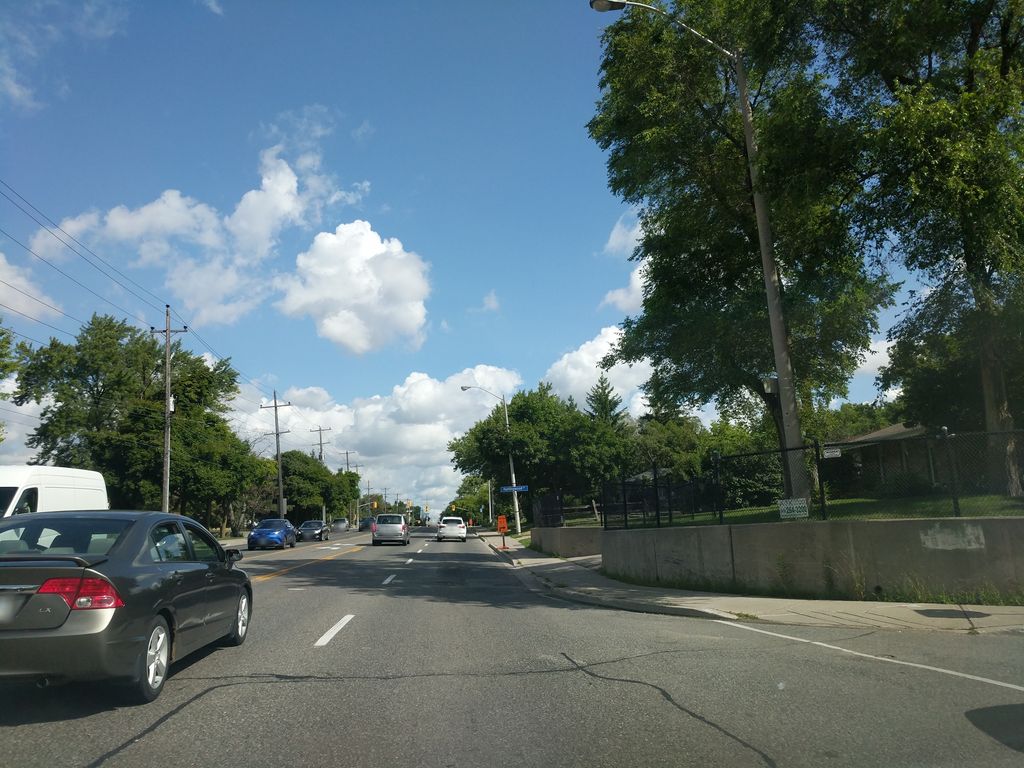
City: toronto